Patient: sex M, age 60
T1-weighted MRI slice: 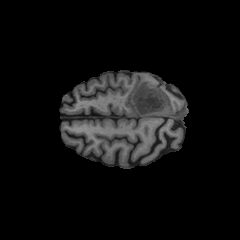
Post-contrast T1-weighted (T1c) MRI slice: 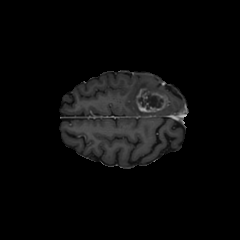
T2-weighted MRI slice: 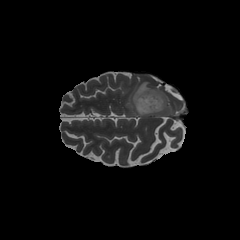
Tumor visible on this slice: yes
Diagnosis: Glioblastoma, IDH-wildtype
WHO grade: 4